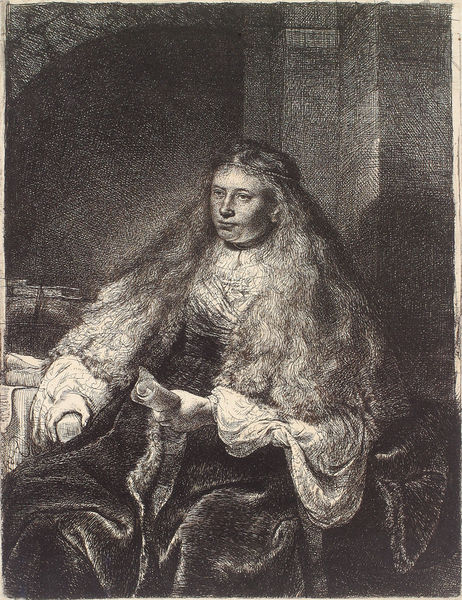
Titel: Die jüdische Braut
Künstler: Harmensz van Rijn Rembrandt
Institution: Wien, Albertina
Schlagwörter: dunkel, hand, schatten, sitzen, frau, frisur, grau, haar, kleid, licht, nacht, schwarz, stuhl, dame, jung, band, halten, lang, pelz, rembrandt, stirnband, porträt, haare, sitzend, decke, innen, haarreif, locken, kamin, fell, papier, armlehne, düster, lehne, halsband, mauer, grafik, schraffur, lockig, rolle, reif, schraffzr, saskia, locki, lätschen, geschitskrapfen